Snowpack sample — Buffalo Mountain, Silverthorne, Colorado, USA (1/25/25, 10:11 AM MST)
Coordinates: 39.6222, -106.1139
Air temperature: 22 °F
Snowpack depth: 110 cm
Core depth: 40 cm
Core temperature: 46.4 °F
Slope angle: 12°, slope face: 102°
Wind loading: high
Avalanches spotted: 0
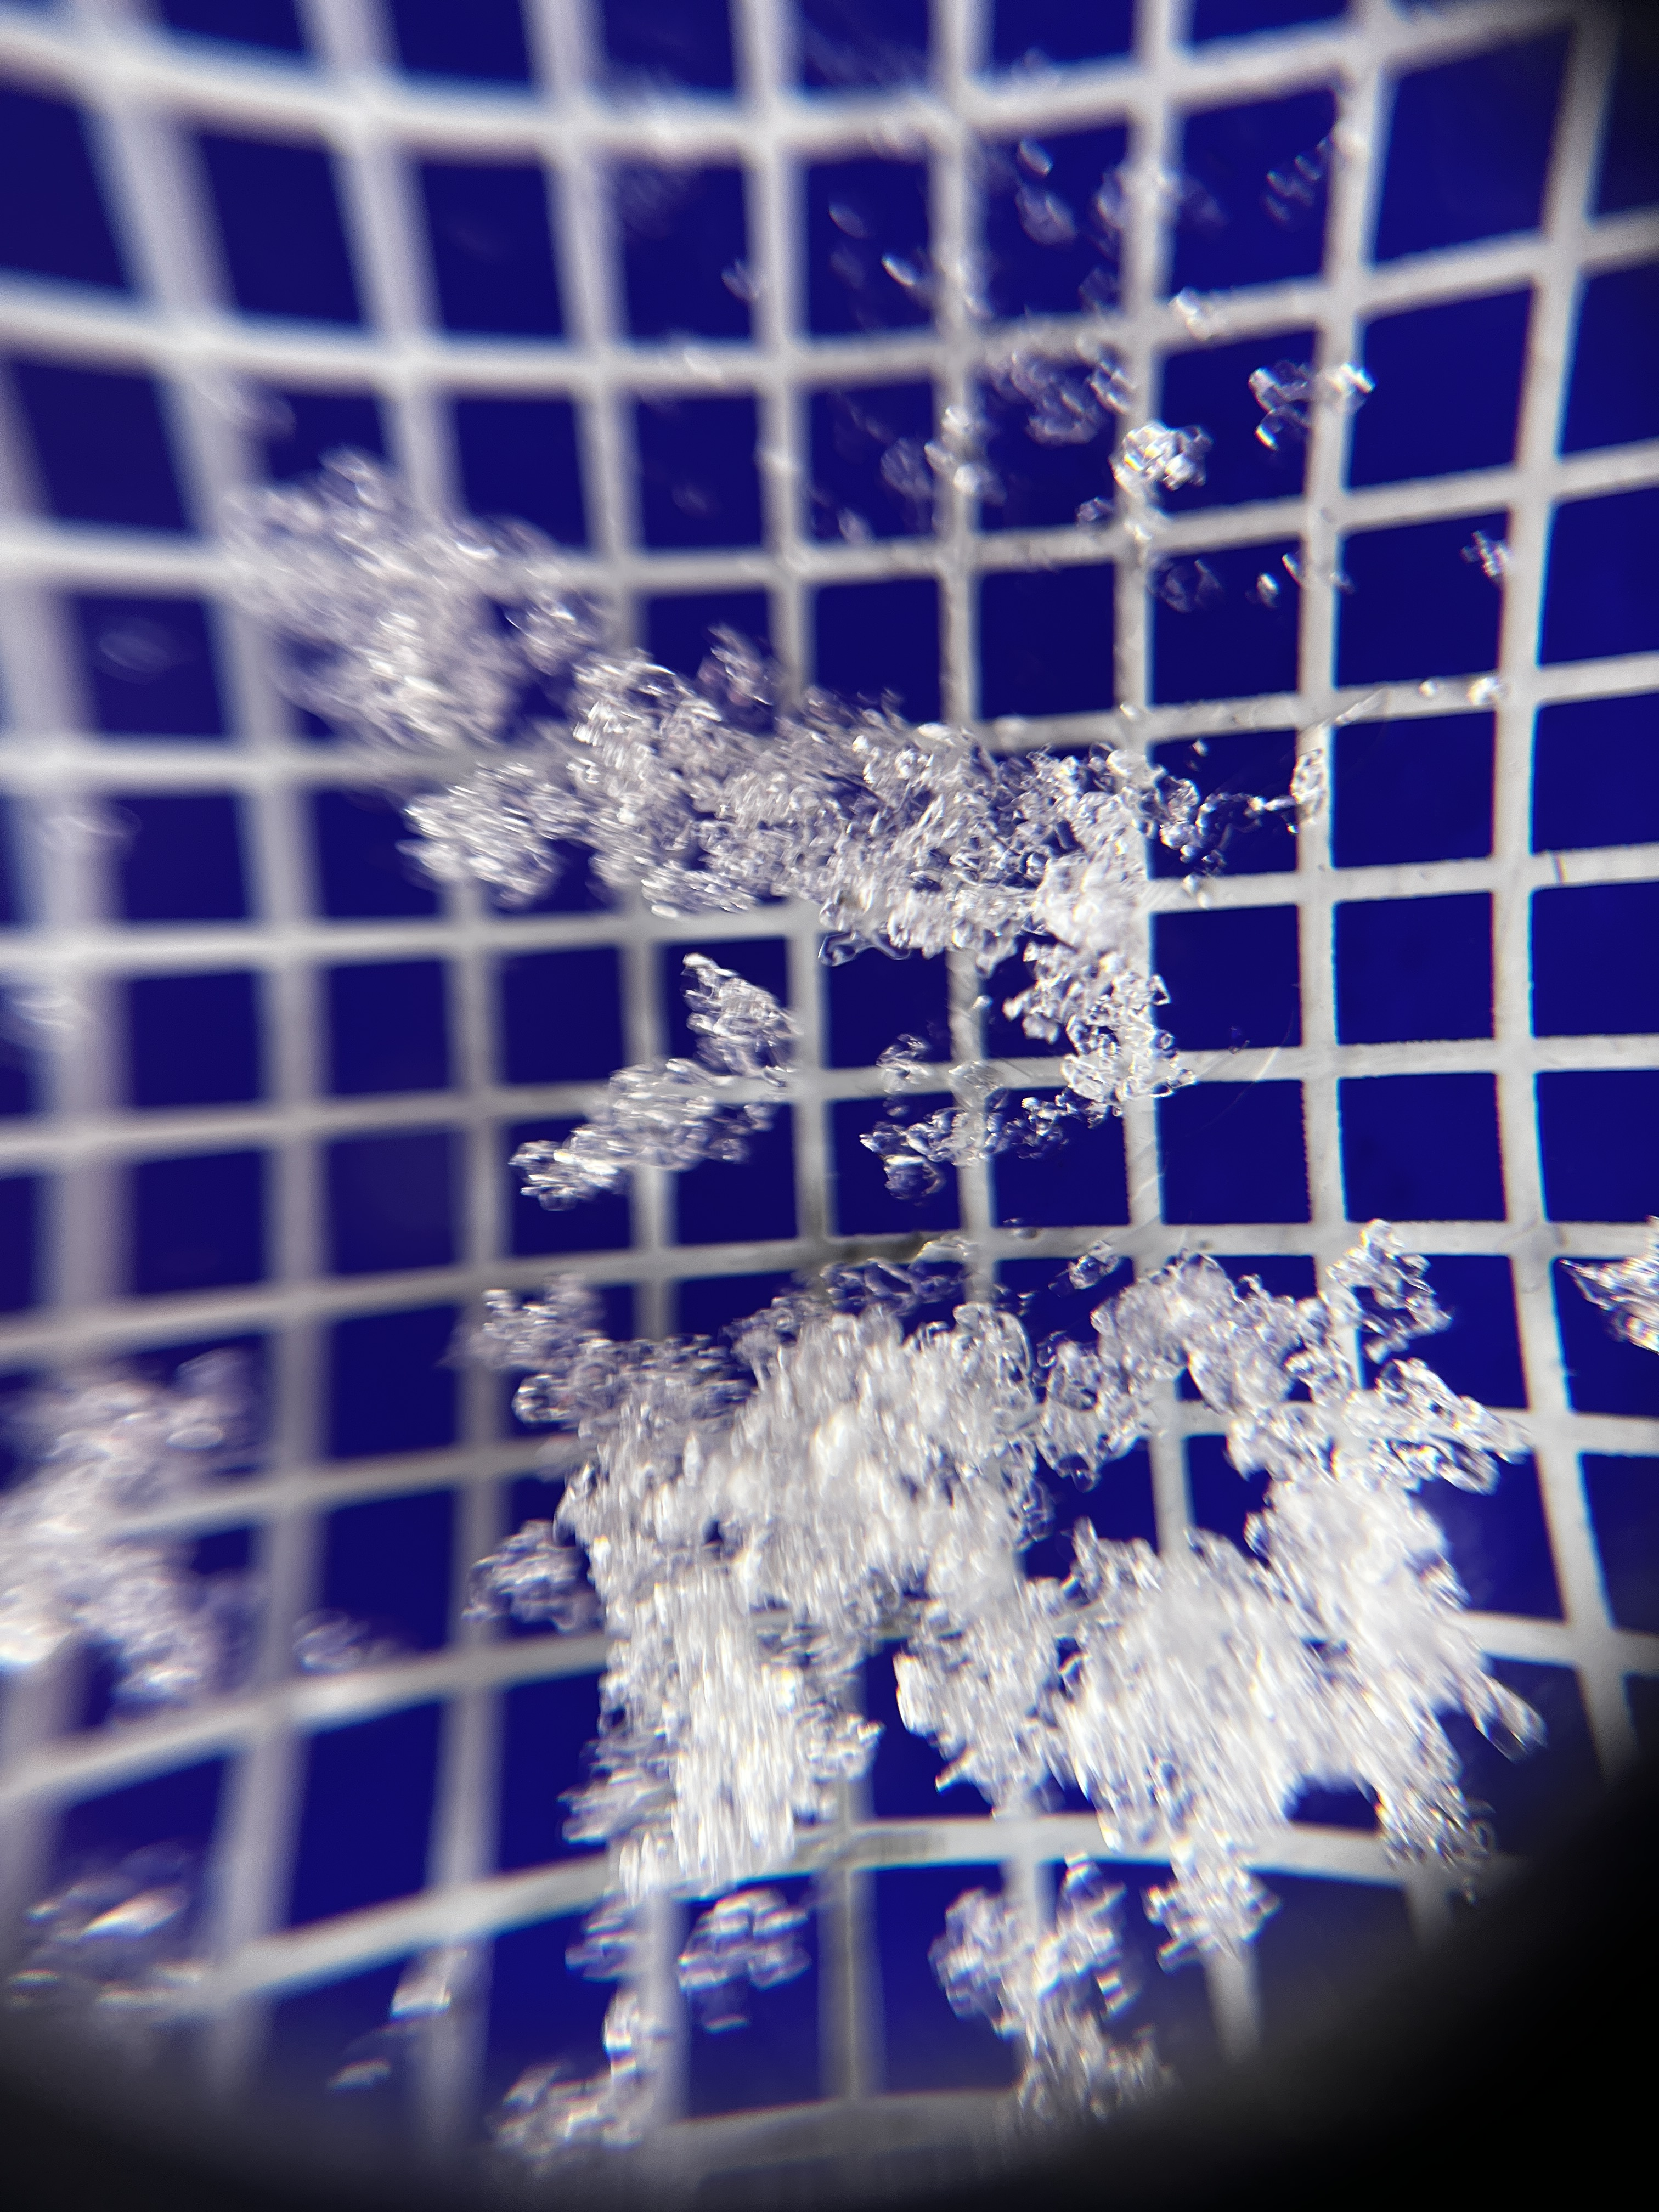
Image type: magnified_profile
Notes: No avalanches nearby, collected on the outskirts of a fire break 15 meters from the treeline, on way to Buffalo and Red Mountain